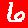
Digit: 6